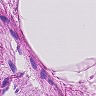
Metastatic tissue present: no